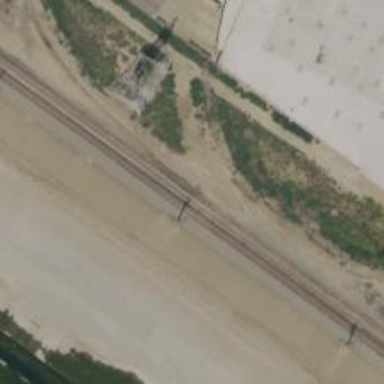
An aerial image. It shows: Railway siding for service.